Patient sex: F
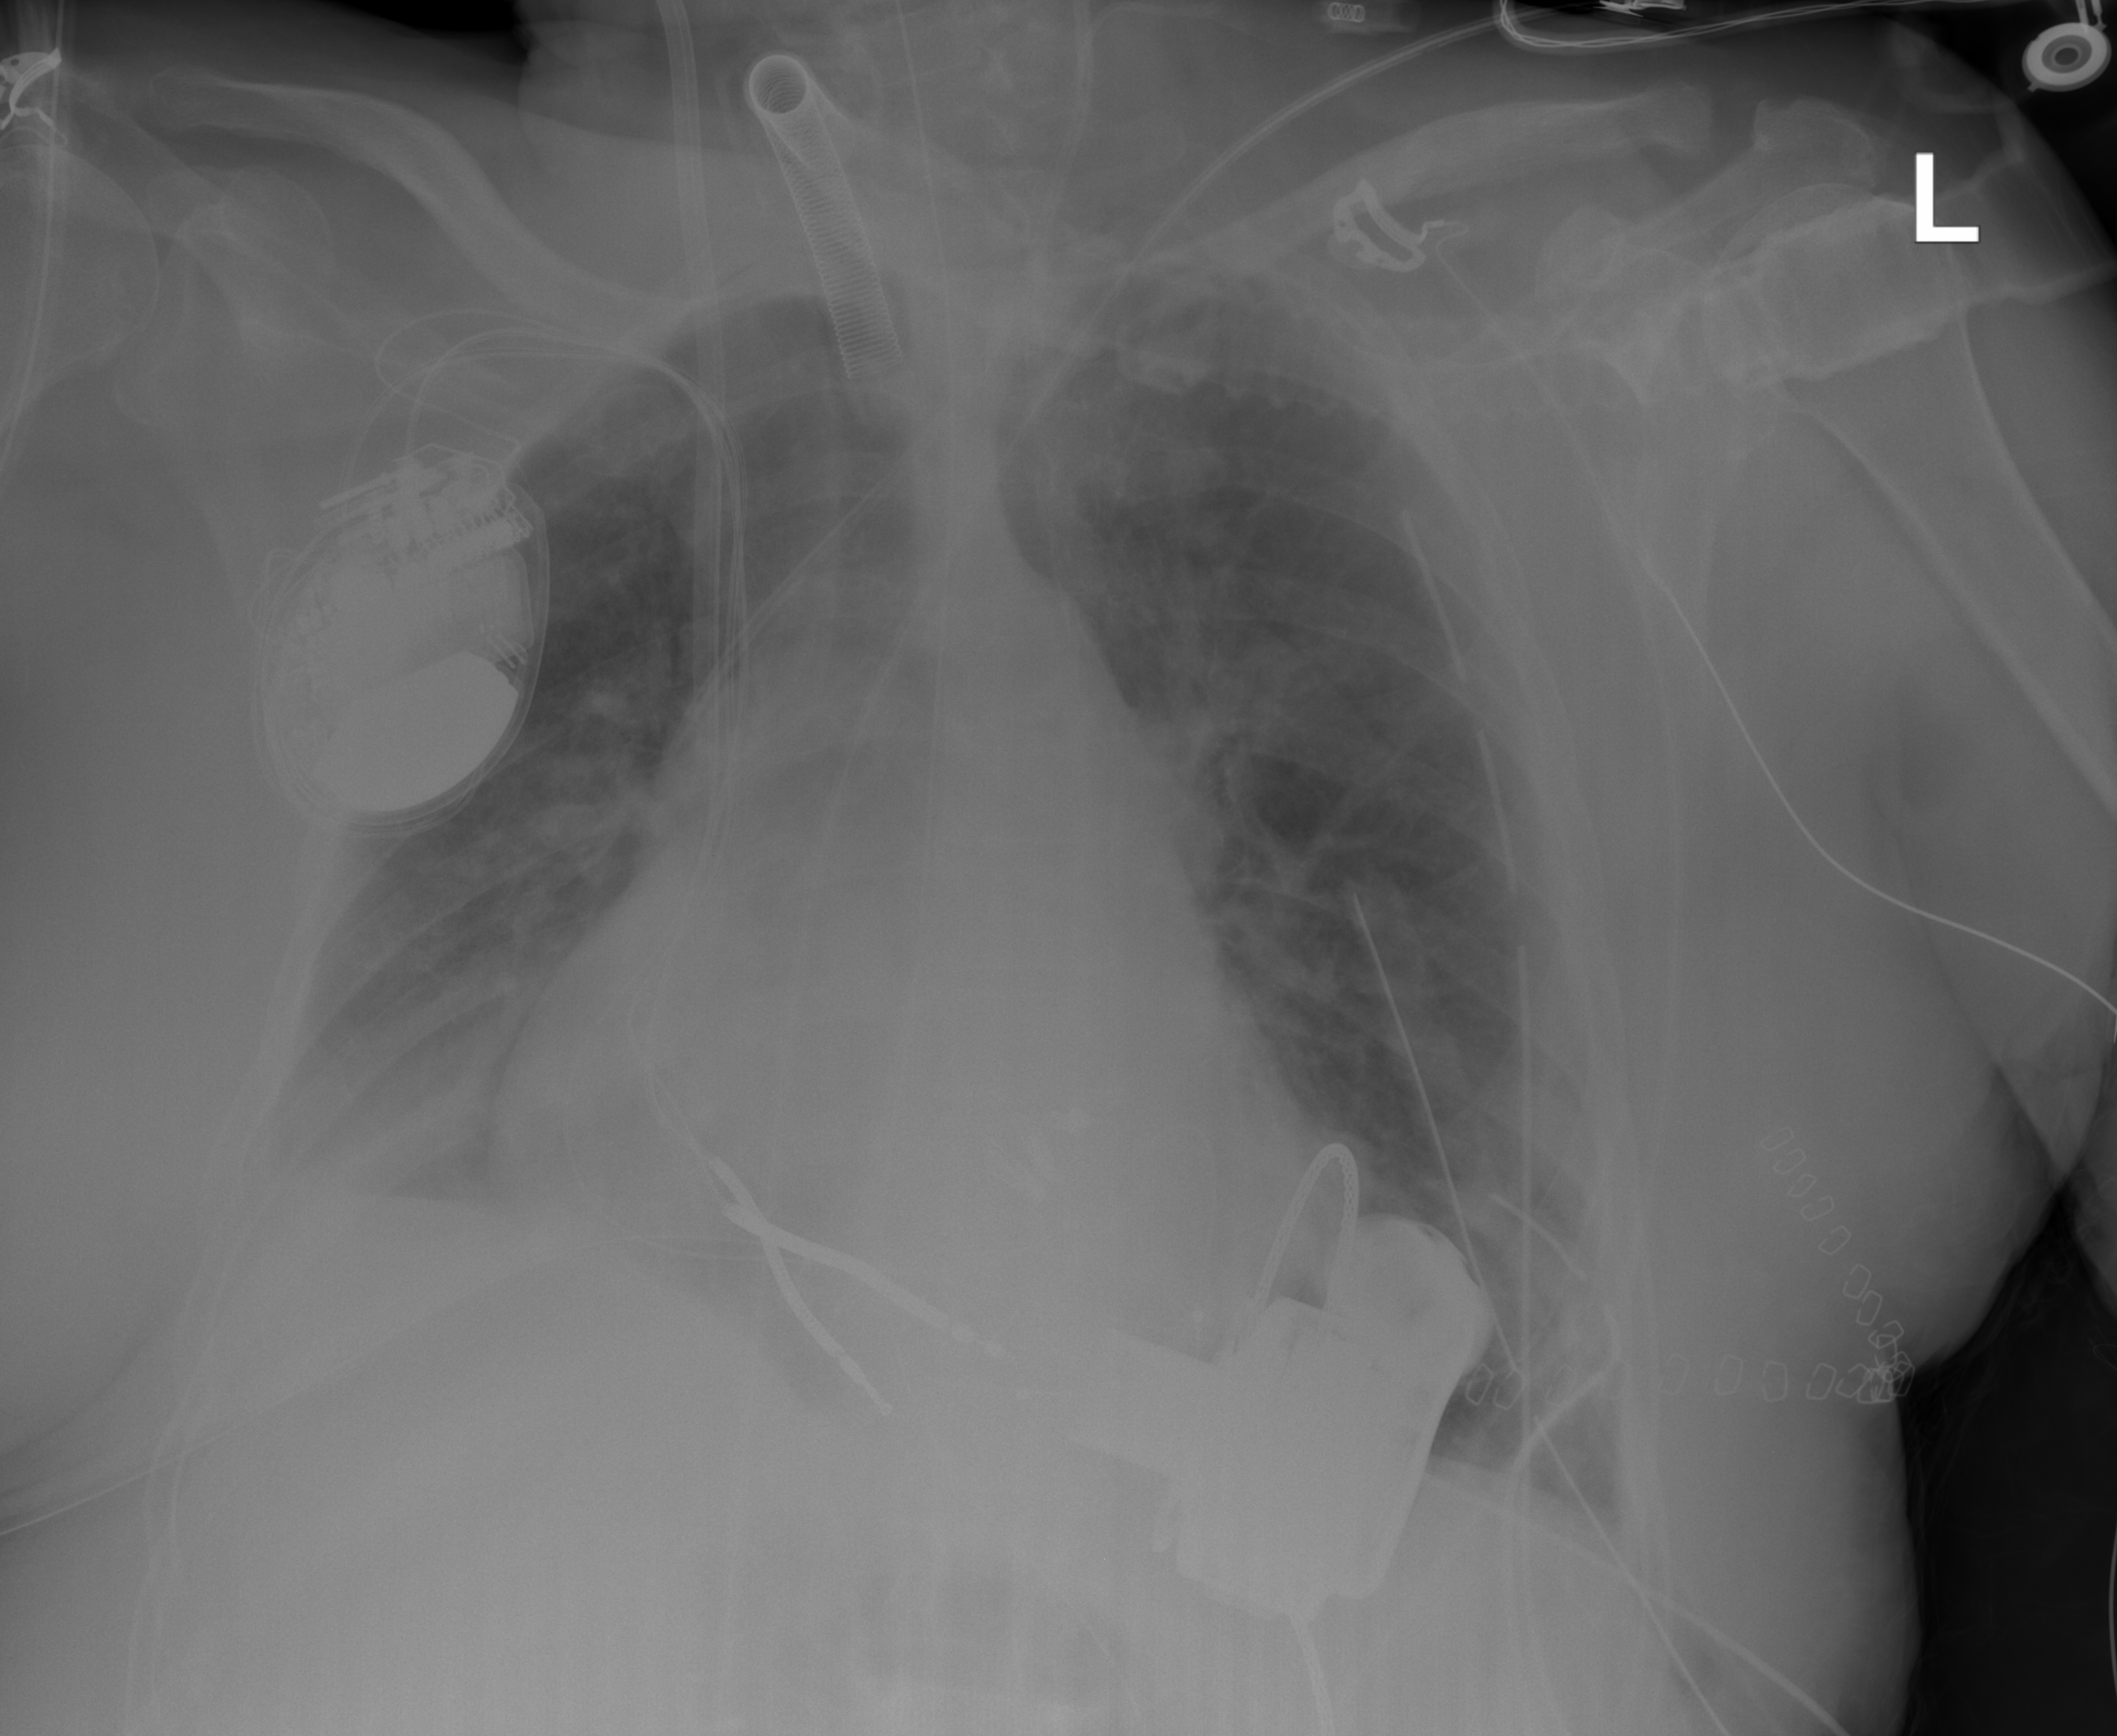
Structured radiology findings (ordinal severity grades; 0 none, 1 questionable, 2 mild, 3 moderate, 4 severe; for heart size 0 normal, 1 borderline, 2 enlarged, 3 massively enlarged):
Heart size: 2
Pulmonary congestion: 0
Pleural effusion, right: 2
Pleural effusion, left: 1
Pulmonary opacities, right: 1
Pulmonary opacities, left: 0
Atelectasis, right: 2
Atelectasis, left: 0